Question: When I run my ionic app with crosswalk, and try open the camera through the getUserMedia api. I get the PermissionDenied error

How to allow the access to camera?
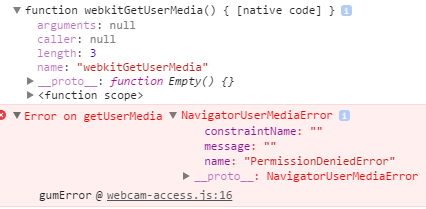
Answer: I managed to solve as follows:
Simply using pure cordova, without ionic or CCA.
Adding the crosswalk plugin:
> cordova plugin add cordova-plugin-crosswalk-webview
Repository page: <URL>
And in the AndroidManifest.xml add the line:
> < uses-permission android:name="android.permission.CAMERA"/>
See more permissions at:
<URL>
The importance of the CSP rules still remain, as said.
> :media-src: 'self' mediastream: